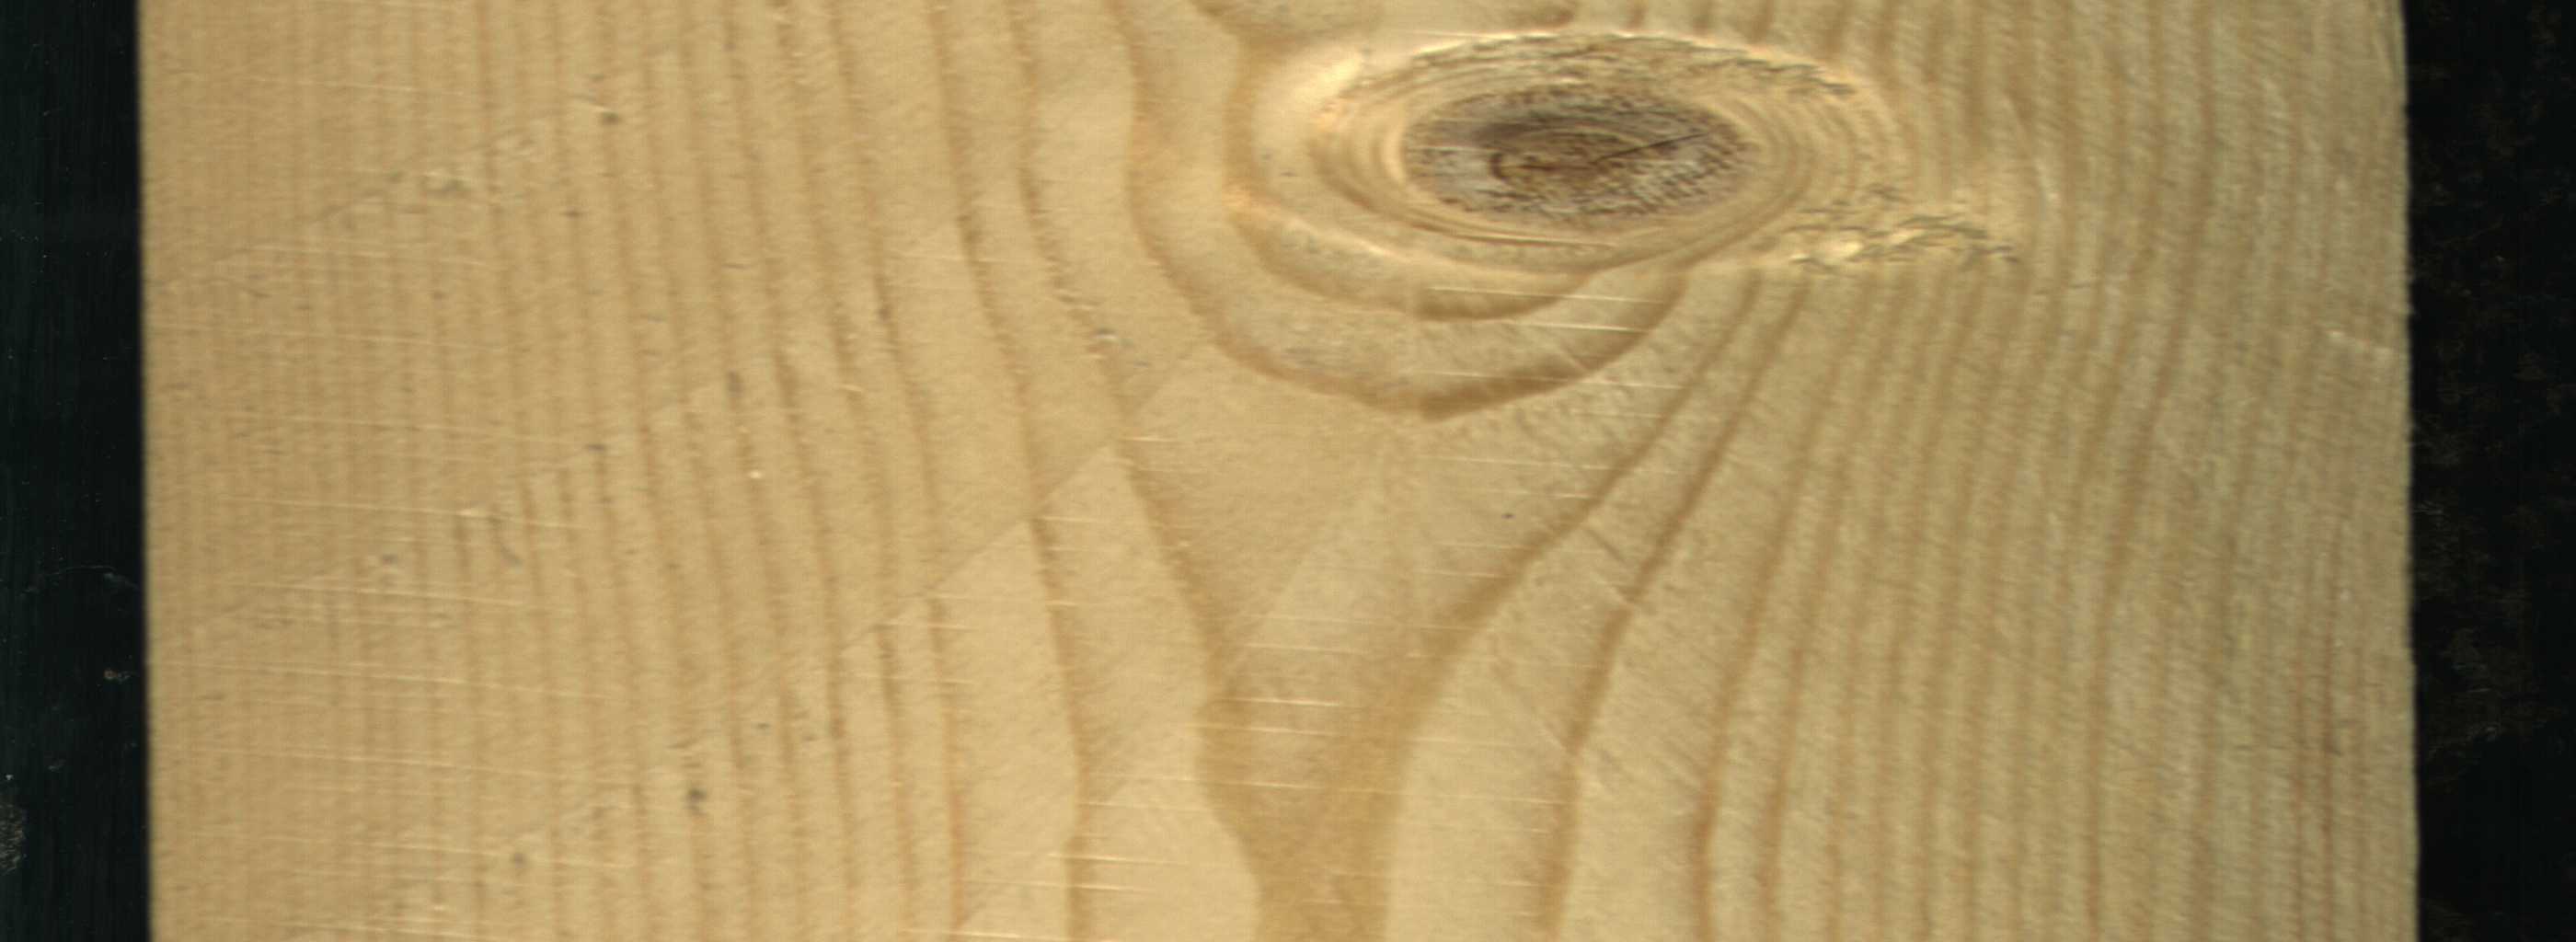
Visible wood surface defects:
Live_Knot
Live_Knot